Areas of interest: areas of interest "Commercial service"
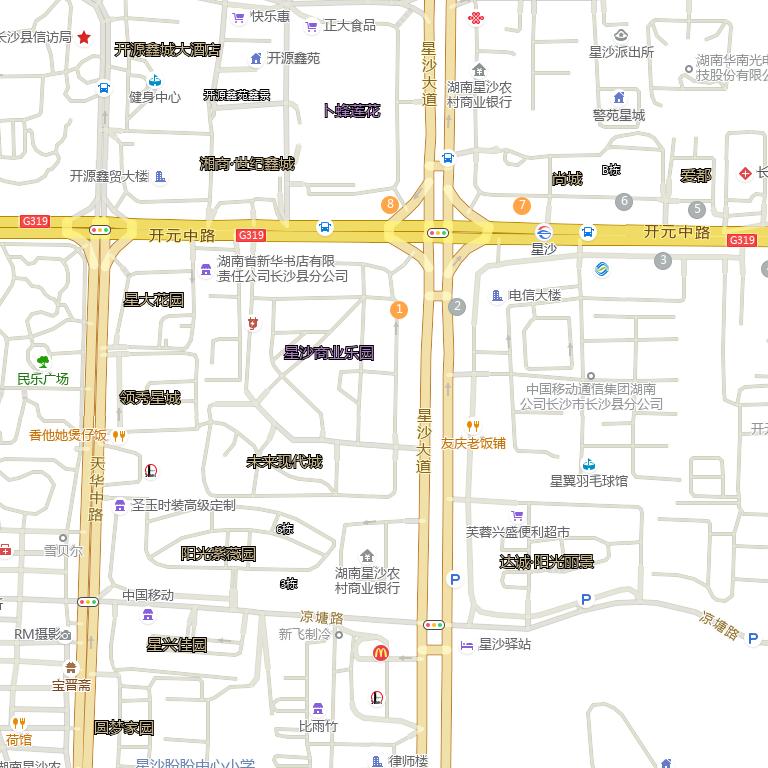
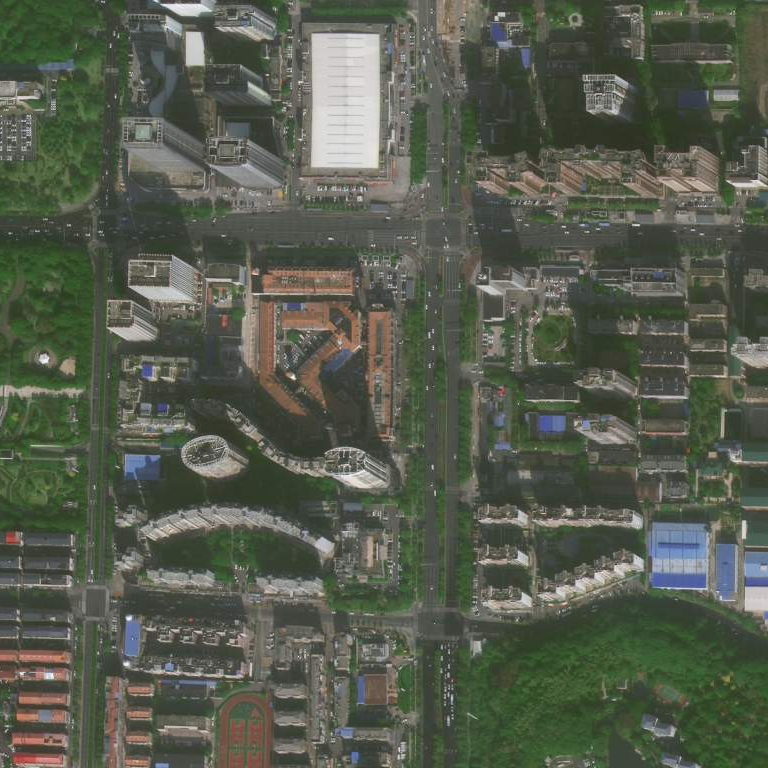